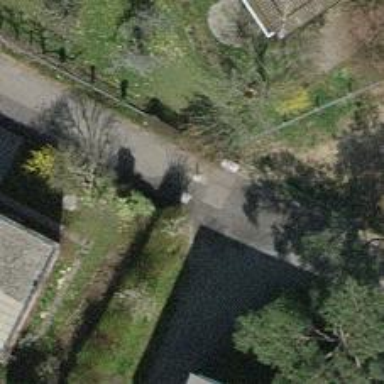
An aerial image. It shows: Bollard.